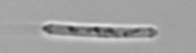
Label: Cerataulina_pelagica